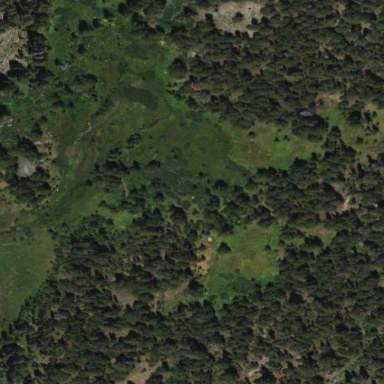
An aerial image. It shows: Wet meadow area designated for land use. It is type of wetland with lush meadow vegetation.